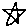
Label: star